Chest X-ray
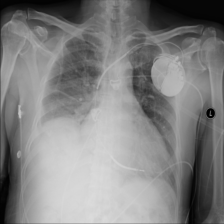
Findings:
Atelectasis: negative
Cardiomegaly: negative
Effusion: positive
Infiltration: negative
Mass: negative
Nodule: negative
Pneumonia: negative
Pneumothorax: negative
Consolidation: negative
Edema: negative
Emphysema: negative
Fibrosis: negative
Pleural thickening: negative
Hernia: negative